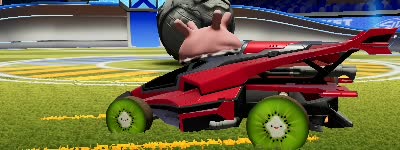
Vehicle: aftershock